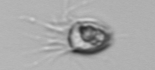
Label: Balanion